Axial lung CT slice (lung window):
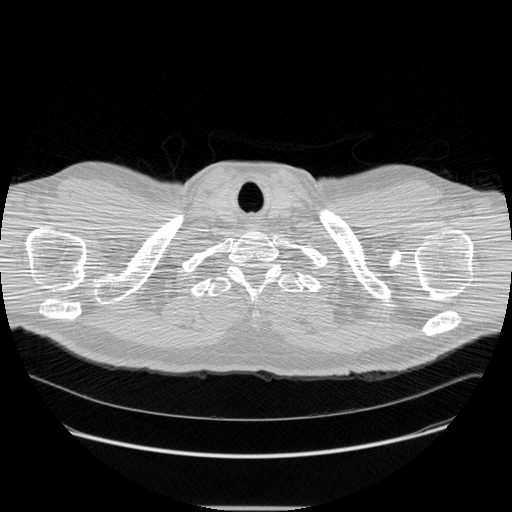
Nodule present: no